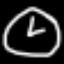
Label: clock